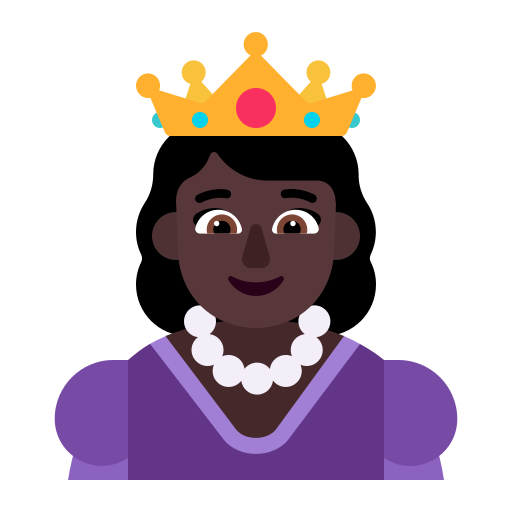
princess flat dark